Brain MRI, t1w sequence, axial 2D slice.
Patient: age 37, sex F, weight 95 kg, height 1.95 m
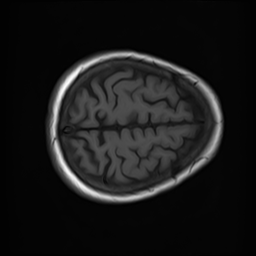